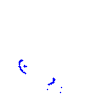
Particle: proton